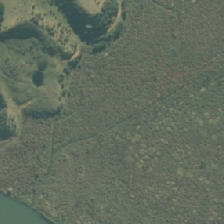
Land cover: herbaceous_freshwater_vege